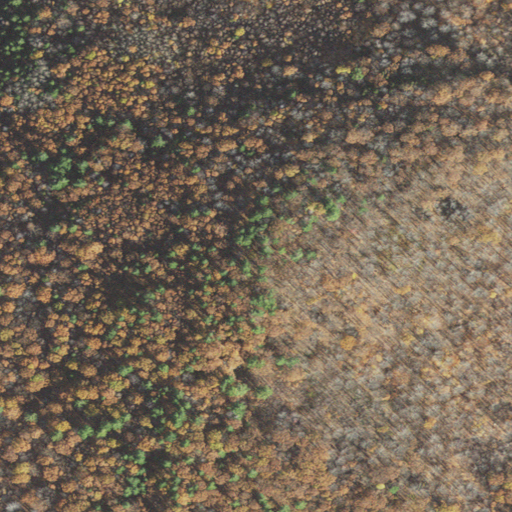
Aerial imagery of mountain in New Hampshire named Pikes Hill containing mixed forest, deciduous forest, and shrub